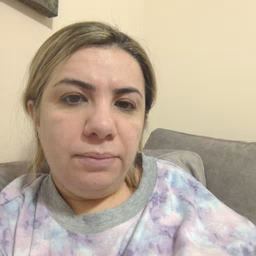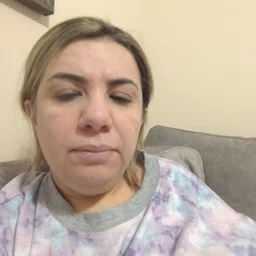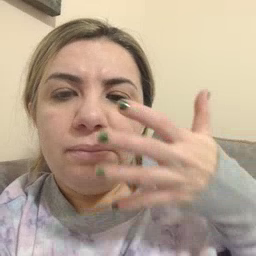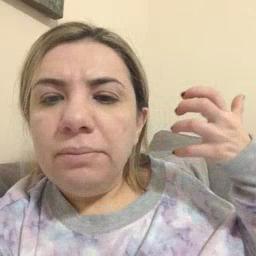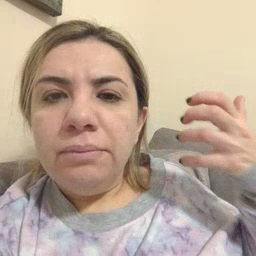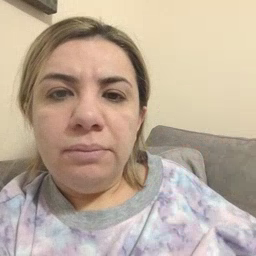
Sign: tiger